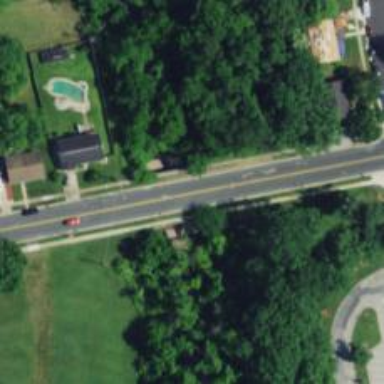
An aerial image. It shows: Tertiary road with asphalt surface passing over box culvert bridge.